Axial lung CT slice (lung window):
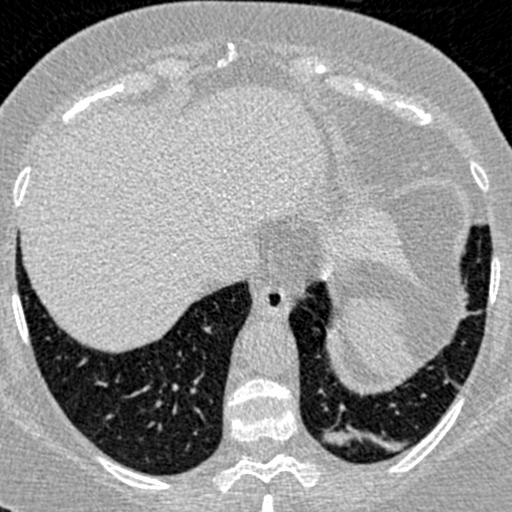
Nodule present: no